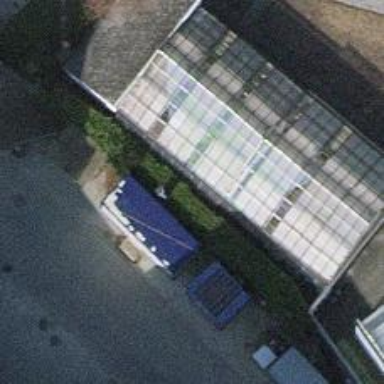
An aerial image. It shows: Greenhouse with gabled roof.